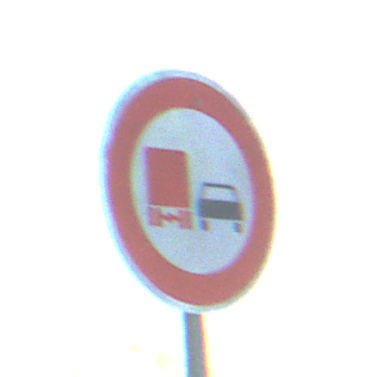
Verkehrszeichen: UeberholverbotKraftfahrzeuge
Umgebung: Outdoor, Nature
Tageszeit: SunriseSunset
Wetter: Clear
Licht: Natural
Jahreszeit: Winter
Kontrast: LowContrast